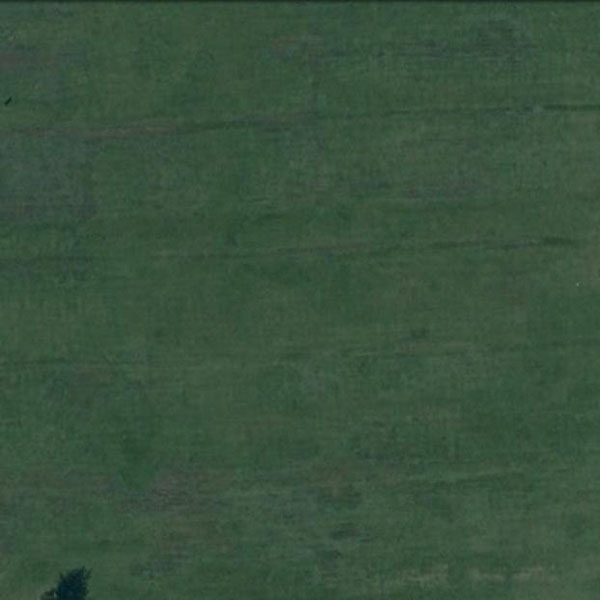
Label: Meadow